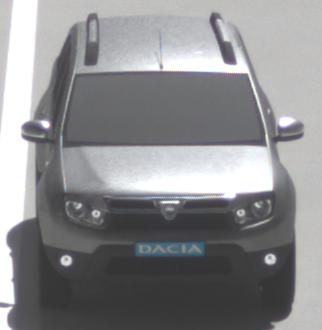
Make: Dacia
Model: Duster dCi 110 FAP
Detailed model: Duster (I)
Model produced from: 2010/06
Model produced until: 2013/11
Doors: 5
Color: gray
Road condition: wet road
Daytime: midday
Contrast: medium contrast